Interaction volume radius: 10 \u00c5
Interaction volume height: 15 \u00c5
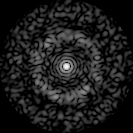
Disorder parameter: 0.7934